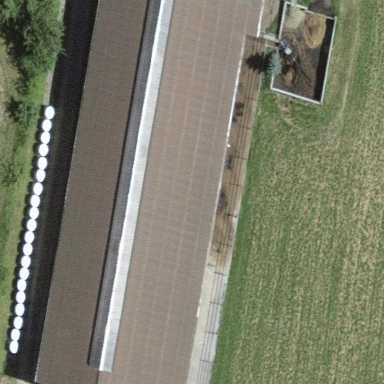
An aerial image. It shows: Farm auxiliary building.